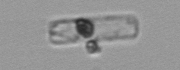
Label: Guinardia_delicatula